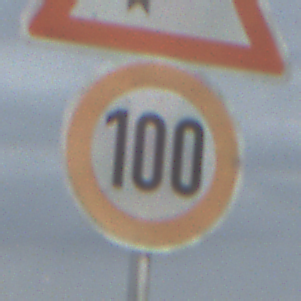
Verkehrszeichen: Geschwindigkeit100
Zusatzzeichen oben: KurveRechts
Umgebung: Outdoor, Nature
Tageszeit: Night
Wetter: Overcast
Licht: Artificial
Jahreszeit: NotSpecified
Kontrast: LowContrast